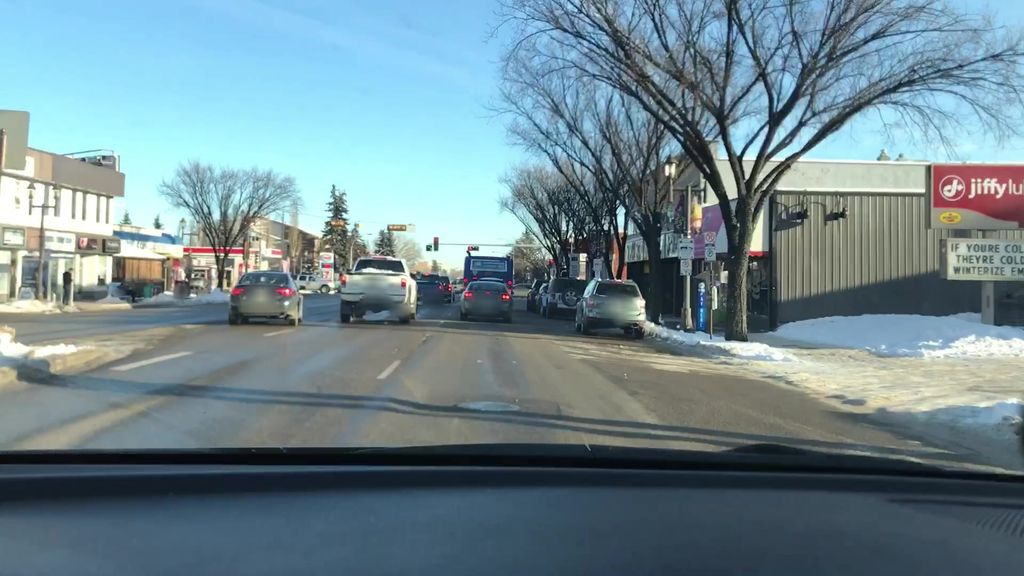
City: edmonton